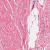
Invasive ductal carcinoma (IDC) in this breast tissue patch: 0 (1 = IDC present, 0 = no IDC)